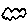
Label: cloud